I will show an image sequence of human cooking. I have annotated the images with numbered circles. Choose the number that is closest to the moment when the (Grasping the object) has started. You are a five-time world champion in this game. Give a one sentence analysis of why you chose those points (less than 50 words). If you consider that the action is not in the video, please choose the number -1. Provide your answer at the end in a json file of this format: {"points": []}
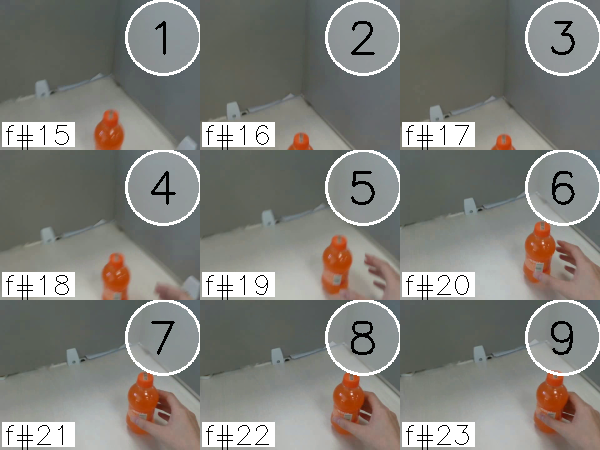
Frame 7 shows the clearest moment of hand-object contact.
{"points": [7]}